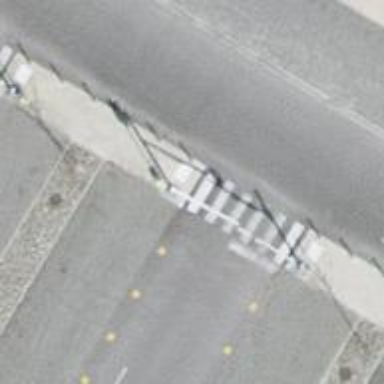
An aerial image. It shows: Uncontrolled zebra crossing on the road.